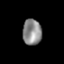
Tissue: lung
Cell type: Epithelial cells
Senescence score: 0.2279
Nuclear area (px): 487
Mean DAPI intensity: 137.333